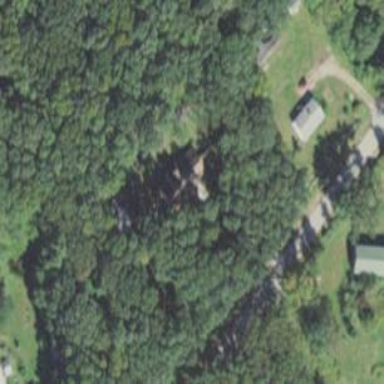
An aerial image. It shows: Residential driveway.